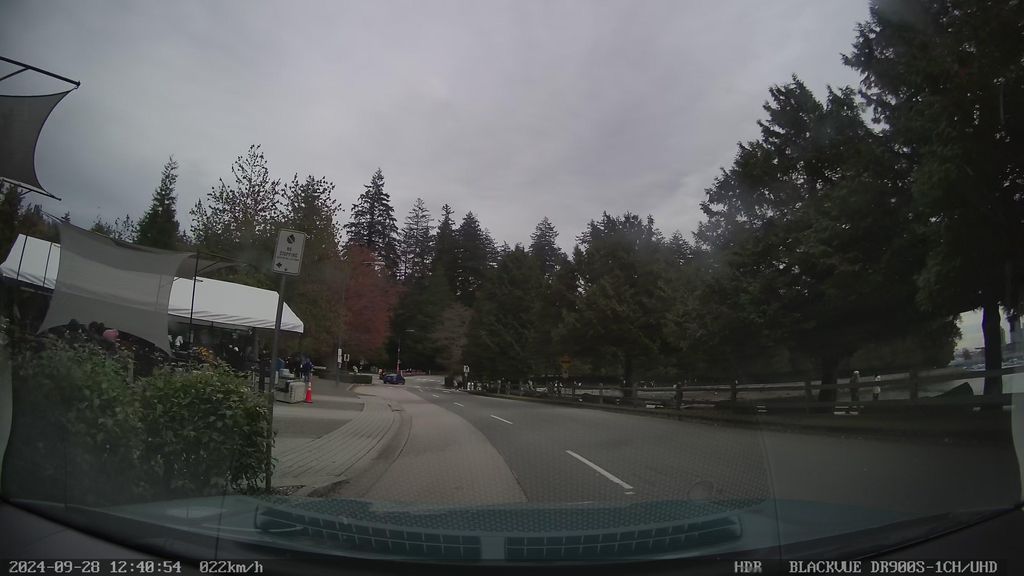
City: vancouver